Question: I am undertaking a project which I am using HTML and I am using CSS for the first time. On one page I have a register form and on the other I have a login form. In both cases a line is appearing underneath the Header over both forms. Im not sure what I did that created it. I am including my code and a link to the webpage.
Thank you for any help.
screenshot

html code> <URL>
CSS><URL>
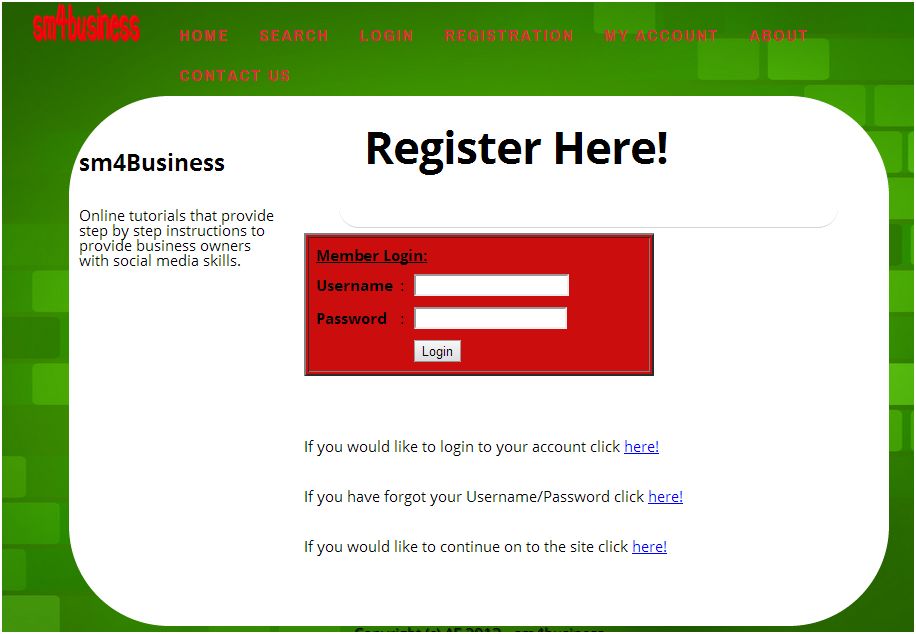
Answer: In the css, you both have '.content' and '#onecolumn' under the same css rules.
If you would like only the '.content', to have 'border-bottom: 1px;'
Add the folowing to your css
'#onecolumn { border-bottom: none !important }'This should fix it.